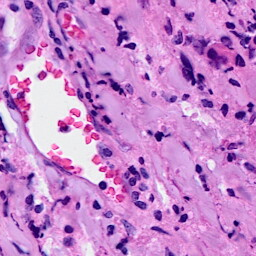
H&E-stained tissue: Breast